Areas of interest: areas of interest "Park and greenspace"
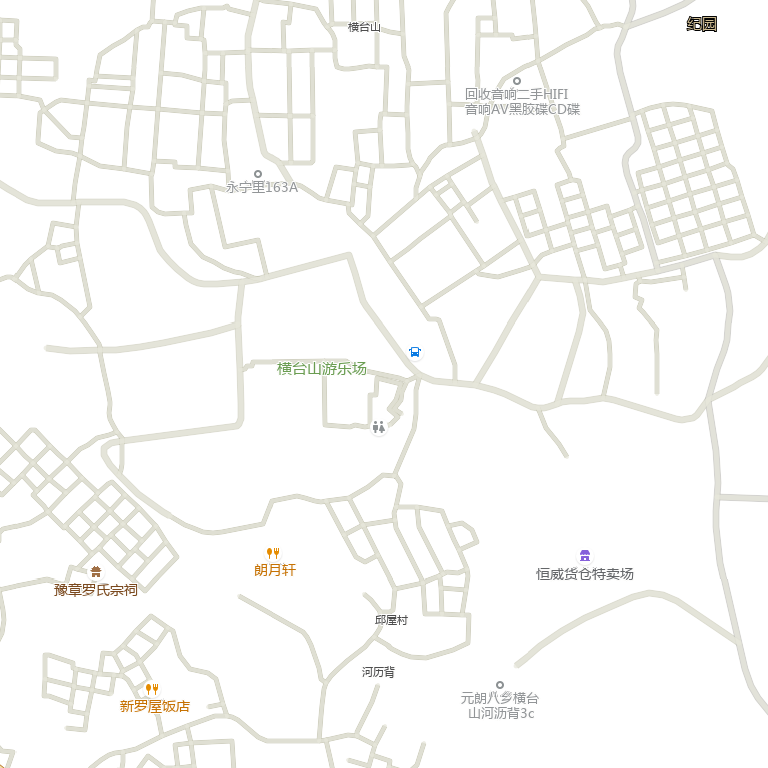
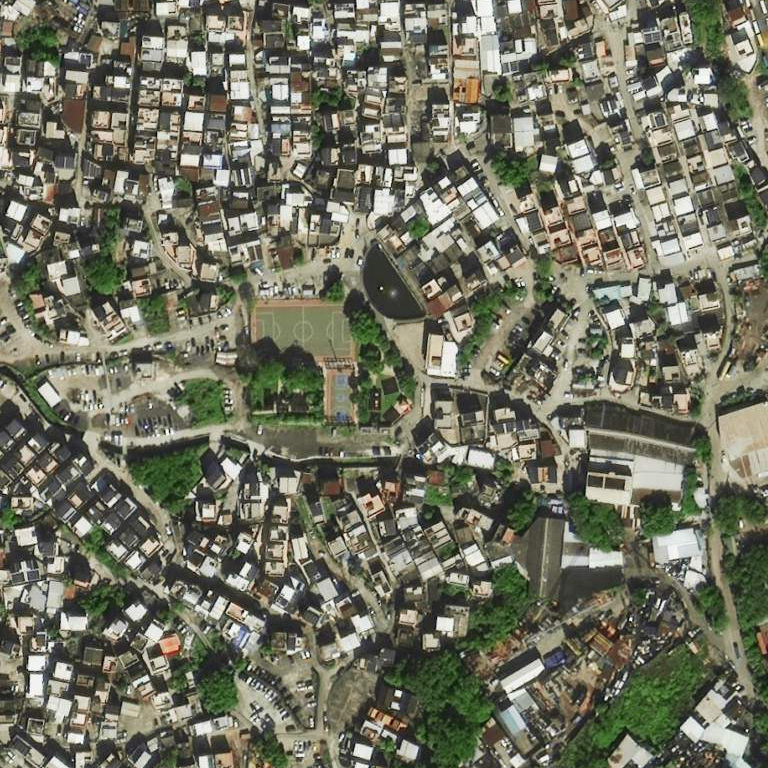